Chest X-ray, PA view. Patient: 38 years old, sex F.
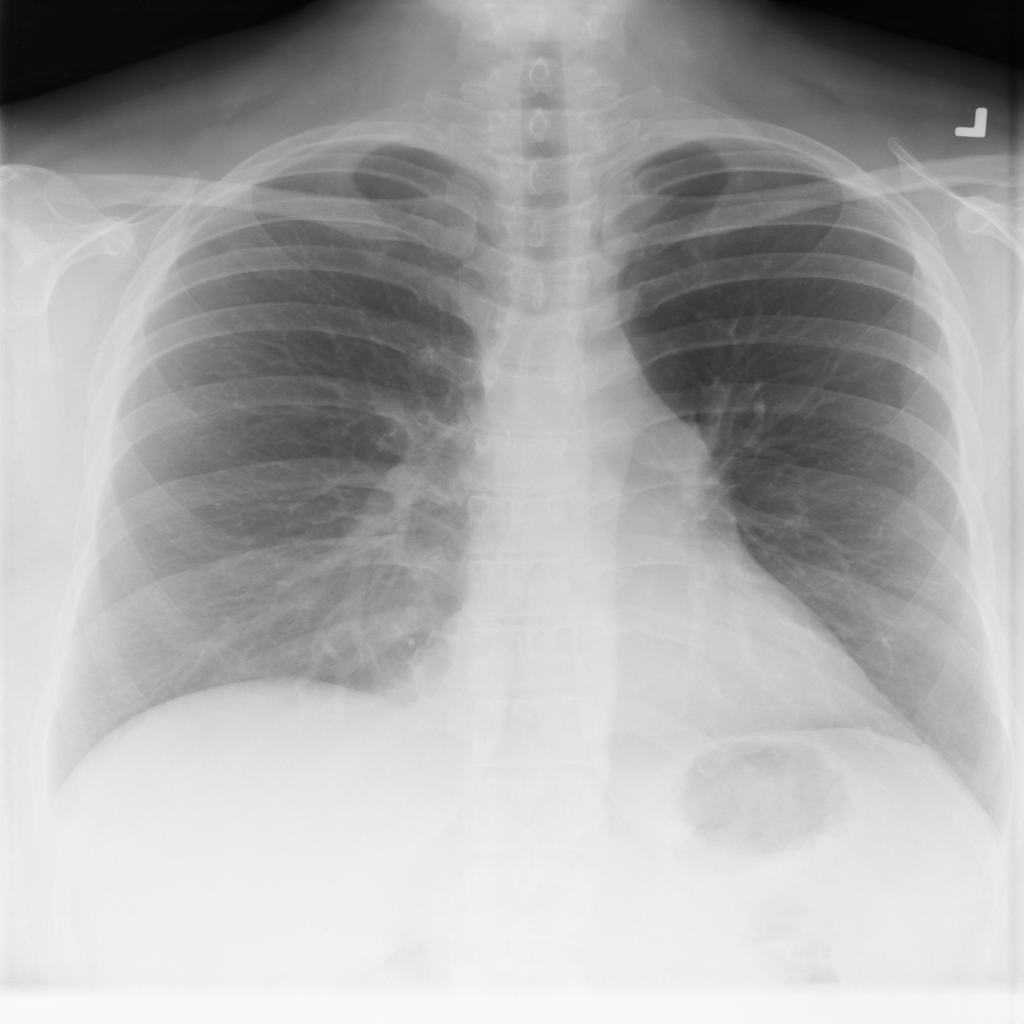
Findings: No Finding